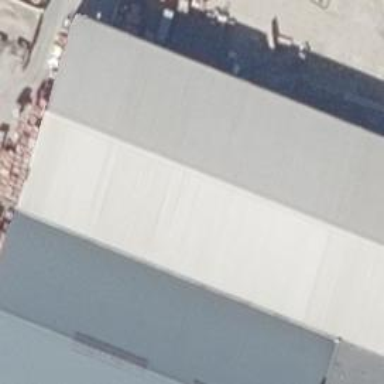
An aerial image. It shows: Commercial building.